Question: I am trying to develop an OCR app for mobile.
So before passing it to OCR engine i am applying some filters and binarizing the image for better results.
I am using adaptive gaussian threshold which gives me pretty nice results but along with some dots and noise around the text (as you can observe in image below) which leads to error in OCR output.
<URL>
Now this is just a small segment of larger image.
<URL>
The reason i have understood is because this white outline around the text which can be observed only when i zoom the image significantly:

which i try to minimize by applying gaussian blurring before binarizing it. But still i believe i can get better results if i can understand and eliminate the cause of that white outline around the text.
I am also adding the <URL>
I have explained the details of image in their name.
I am getting good results, but just trying to get some more insights and trying to explore if there is any other or better way of achieving the same.
Any guidance or direction would be of great help.
I hope i am clear with my question. Feel free to ask any details.
Thank you.
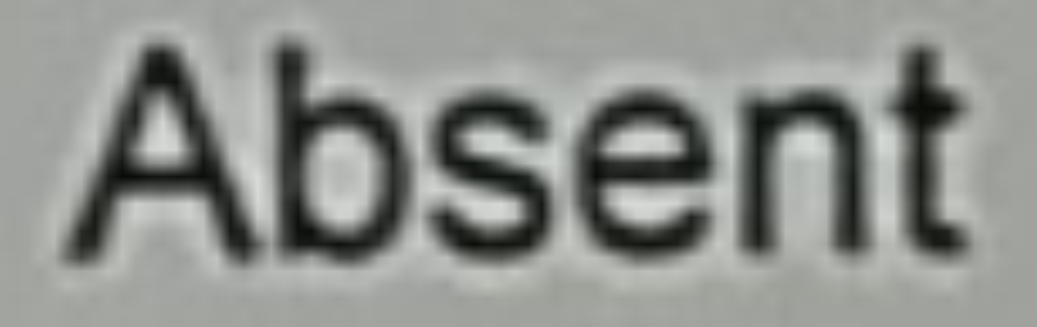
Answer: Have you tried <URL>.
It would be more useful if you can mention the sequence of operations you are performing on your image to see at what stage you are getting the white shade.
I think dilation will help here. MATLAB accepts gray image for dilation and does a wonderful job. Try it with OpenCV. I had done it earlier.
What type of binary thresholding technique are you using?